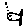
Label: fish